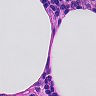
Metastatic tissue present: no